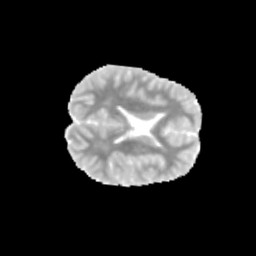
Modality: MD
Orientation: axial
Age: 12
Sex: male
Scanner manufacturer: siemens
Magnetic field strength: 3 T
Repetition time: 3.8 s
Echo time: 0.07 s